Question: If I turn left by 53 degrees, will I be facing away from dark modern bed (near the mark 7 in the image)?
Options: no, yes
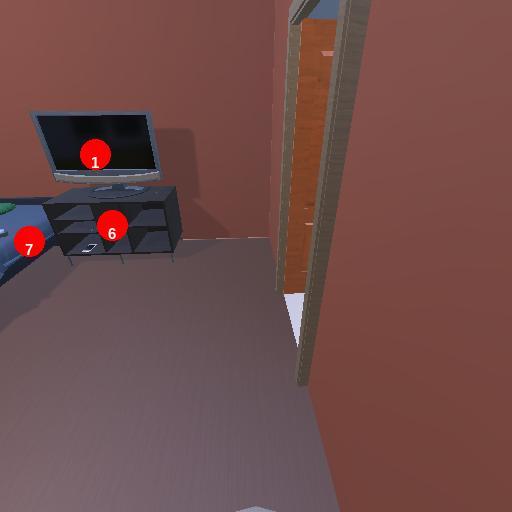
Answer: no